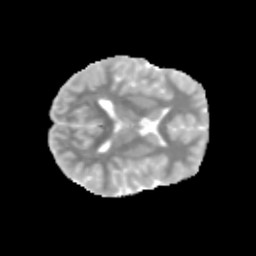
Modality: MD
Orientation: axial
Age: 12
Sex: female
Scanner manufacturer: siemens
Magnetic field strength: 3 T
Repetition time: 3.8 s
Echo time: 0.07 s